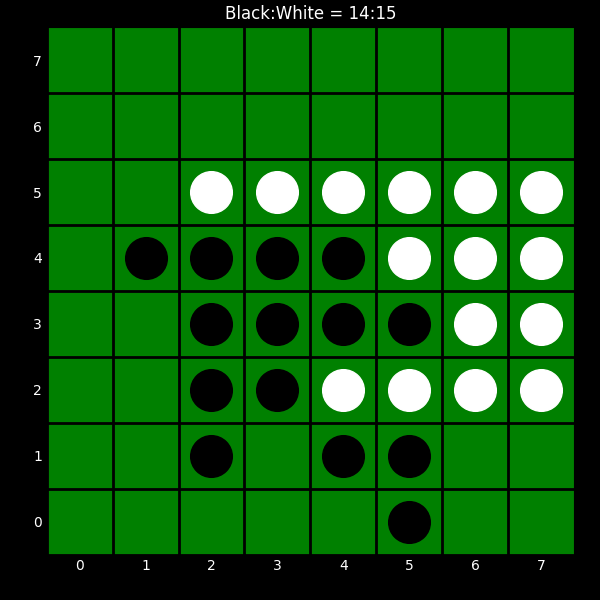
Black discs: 14
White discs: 15